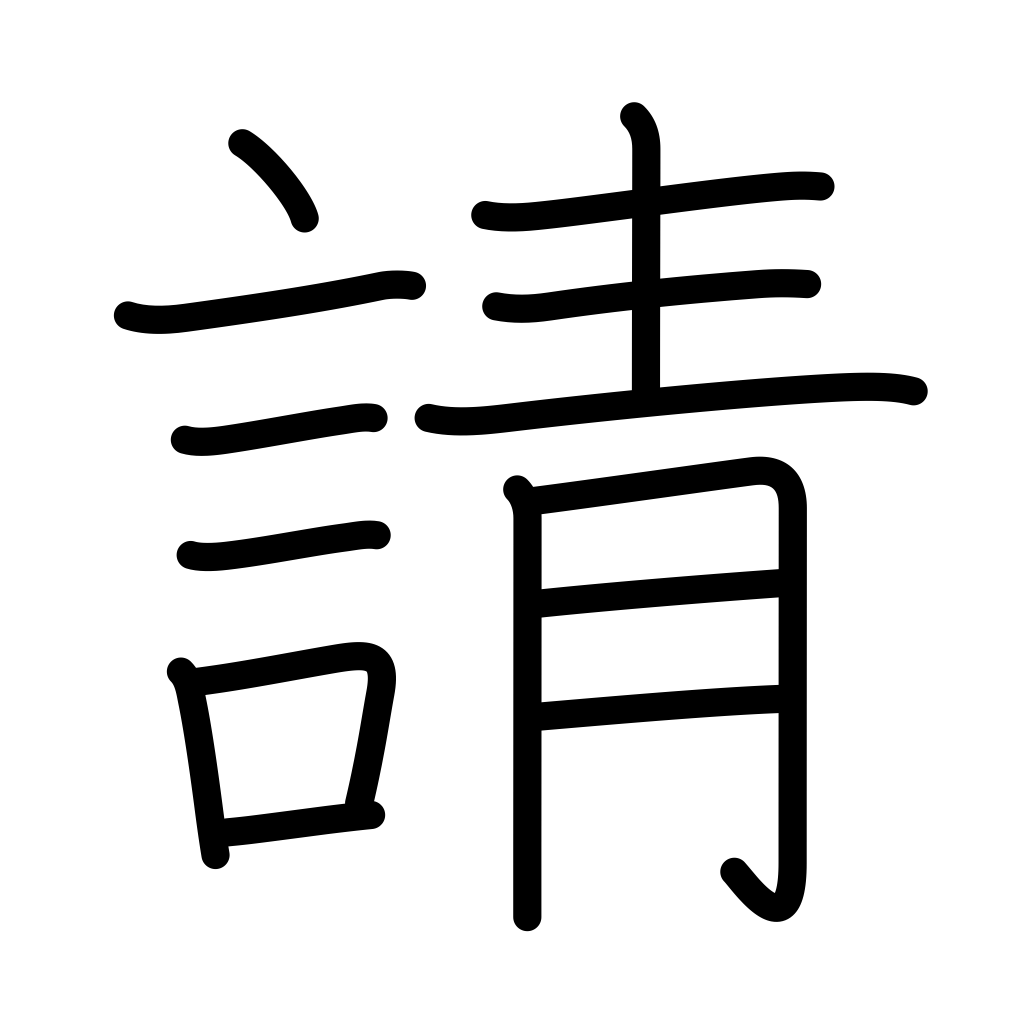
Meaning: solicit, invite, ask